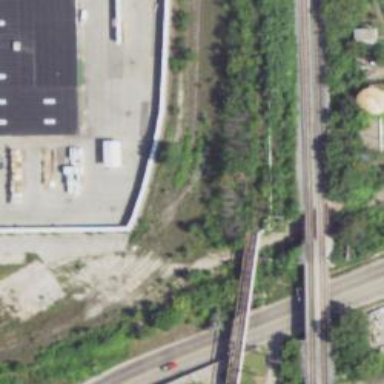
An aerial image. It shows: Abandoned railway.